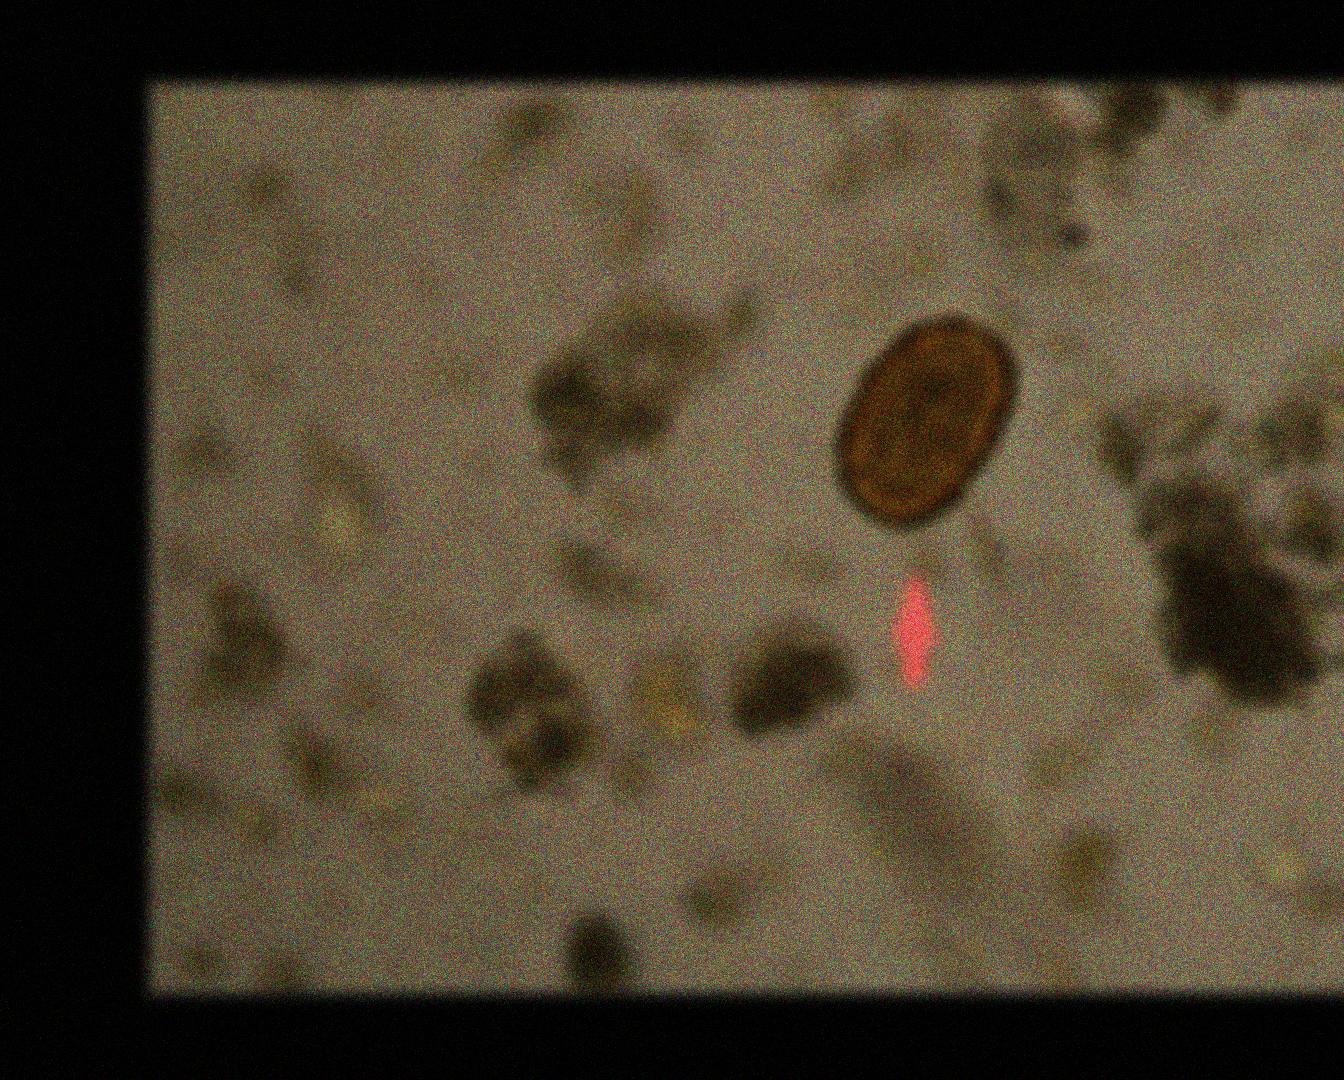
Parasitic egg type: Ascaris lumbricoides